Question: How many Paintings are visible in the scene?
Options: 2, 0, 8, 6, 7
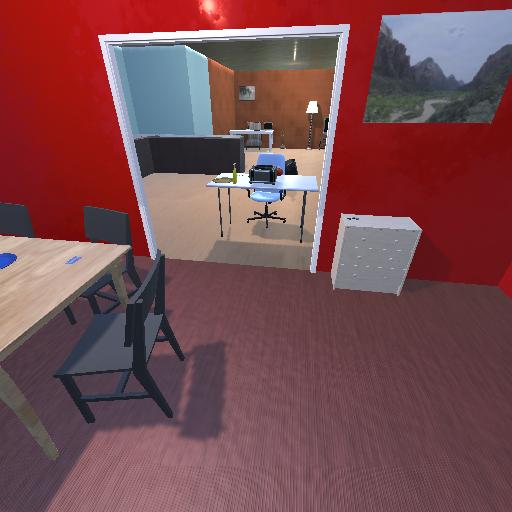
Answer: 2